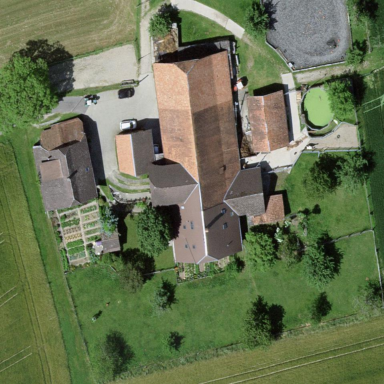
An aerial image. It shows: Farmyard area.